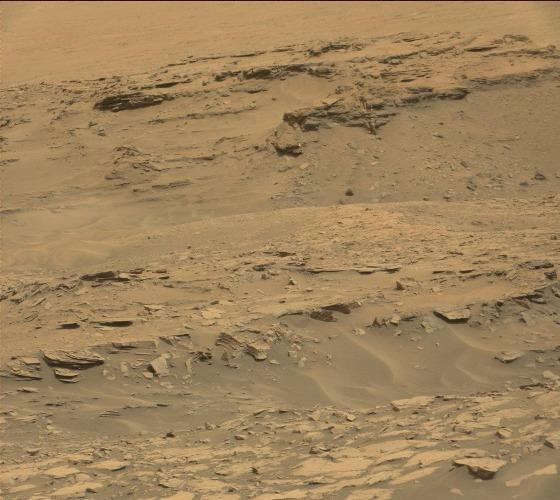
Terrain classes present: Bedrock, Gravel / Sand / Soil, Rock, Shadow